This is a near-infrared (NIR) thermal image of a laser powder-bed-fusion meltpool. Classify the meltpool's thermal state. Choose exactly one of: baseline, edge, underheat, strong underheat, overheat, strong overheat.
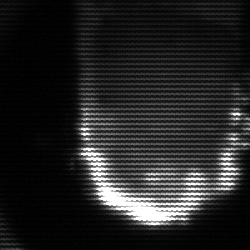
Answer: baseline